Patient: sex F, age 63
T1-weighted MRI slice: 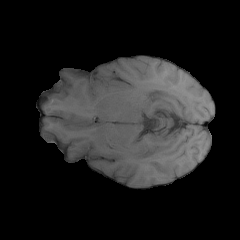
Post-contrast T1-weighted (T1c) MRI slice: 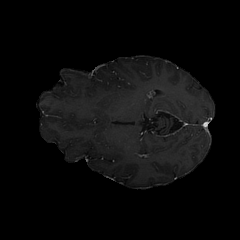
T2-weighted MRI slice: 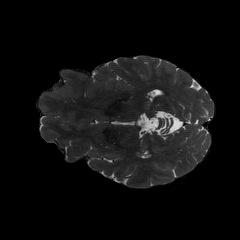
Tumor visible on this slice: no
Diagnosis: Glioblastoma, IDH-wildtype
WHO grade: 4